Question: When registering a plugin step with the registration tool, there is option for "Secondary Entity". What is a Secondary Entity, and in what scenario would a CRM developer can use this option?

Thanks
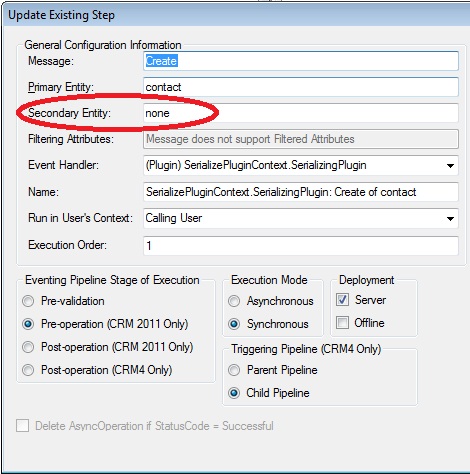
Answer: Secondary entity is used for SetRelated and RemoveRelated messages, otherwise it should be null.
Secondary entity is child is the related entity of primary entity. Secondary Entity should used only when you want to trigger plugin for an event requiring two entities like the "SetRelated" message.
Please have look here: <URL>